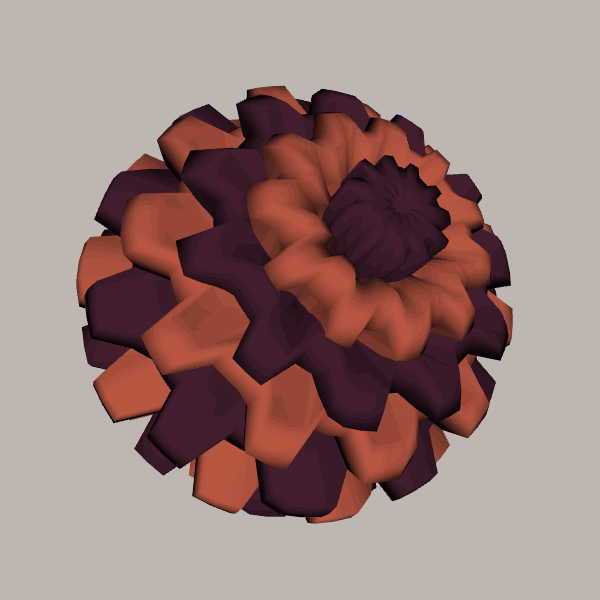
Background: light